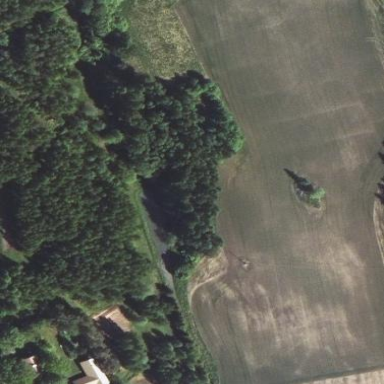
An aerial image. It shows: Forest with mix of leaf types.